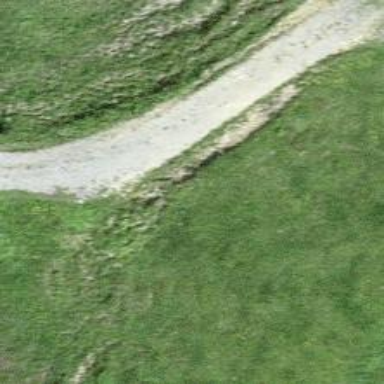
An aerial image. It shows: Track road with grass surface.